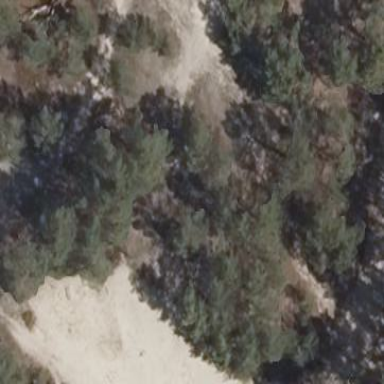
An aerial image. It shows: Woodland with evergreen needle-leaved trees.